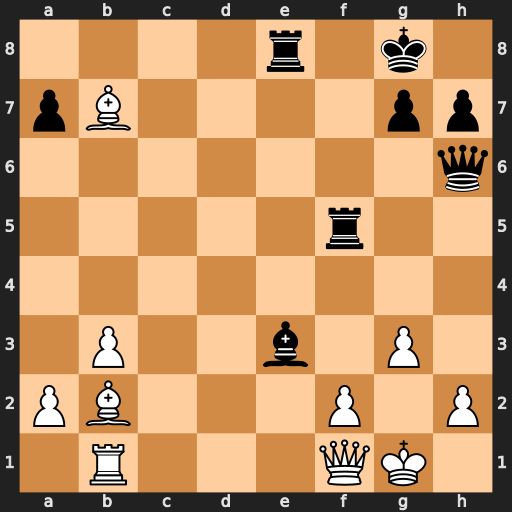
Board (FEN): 4r1k1/pB4pp/7q/5r2/8/1P2b1P1/PB3P1P/1R3QK1
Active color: w
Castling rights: -
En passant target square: -
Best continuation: Qc4+ Kh8 fxe3 Qxe3+ Kh1